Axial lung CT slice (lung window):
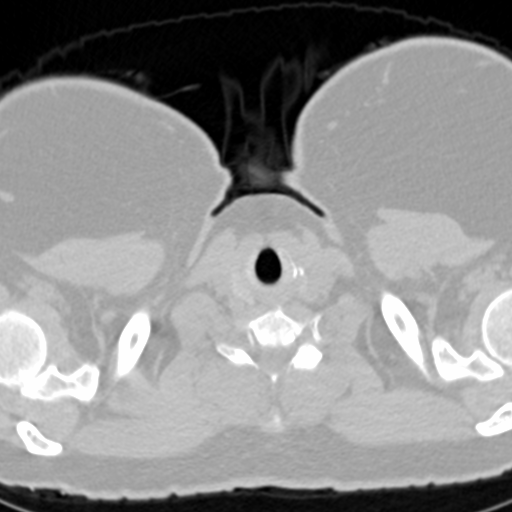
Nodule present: no